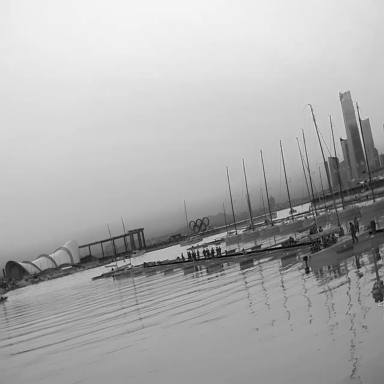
There are 11 sailboats in the infrared image.